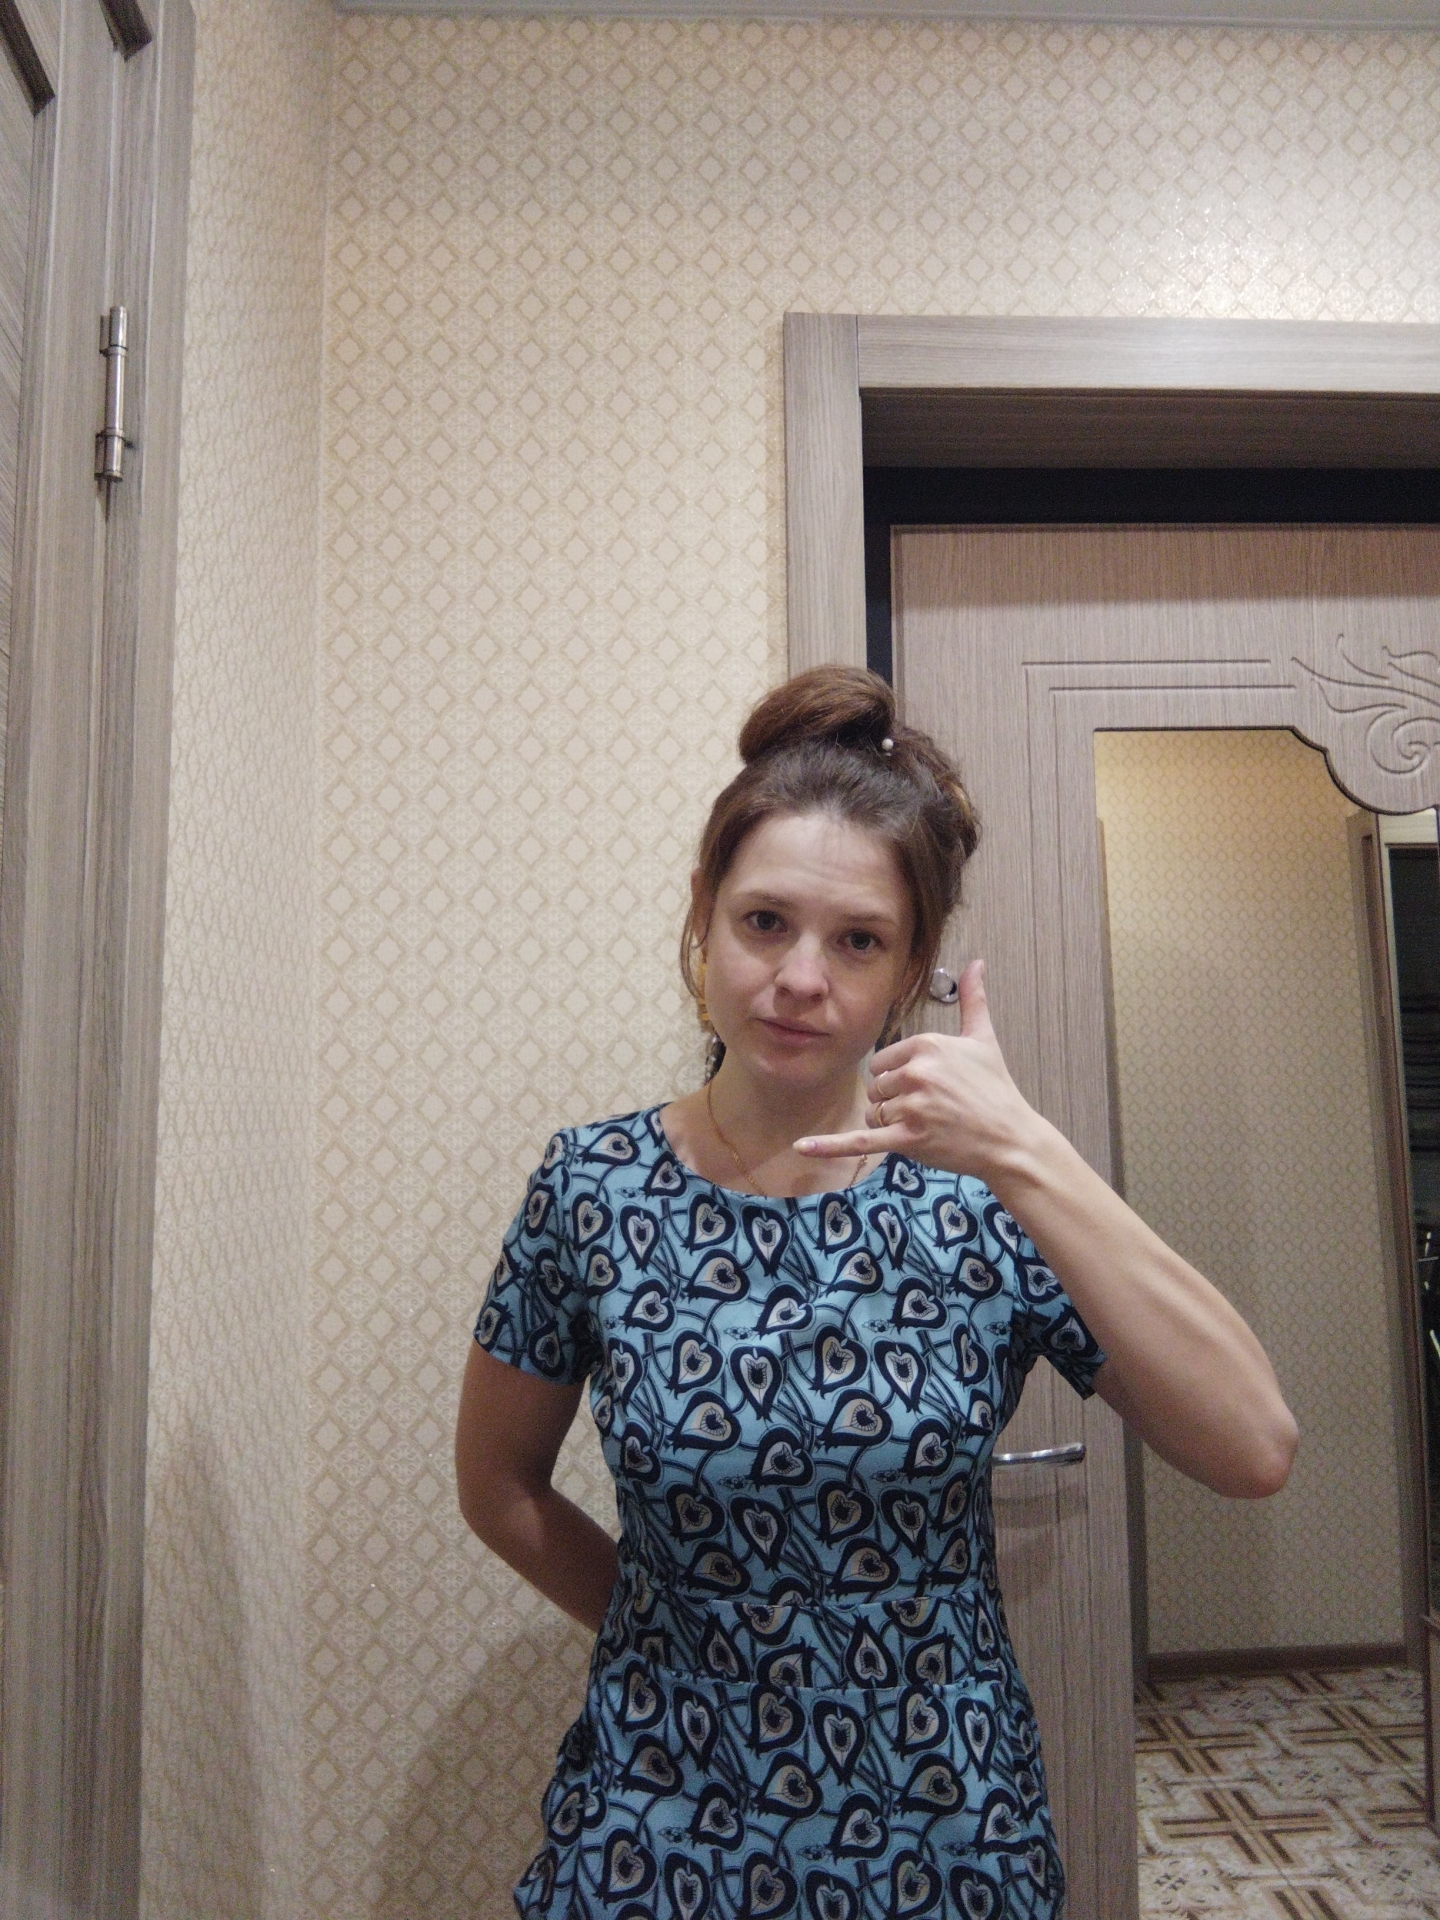
Label: clear